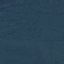
Label: Forest